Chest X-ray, PA view. Patient: 87 years old, sex M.
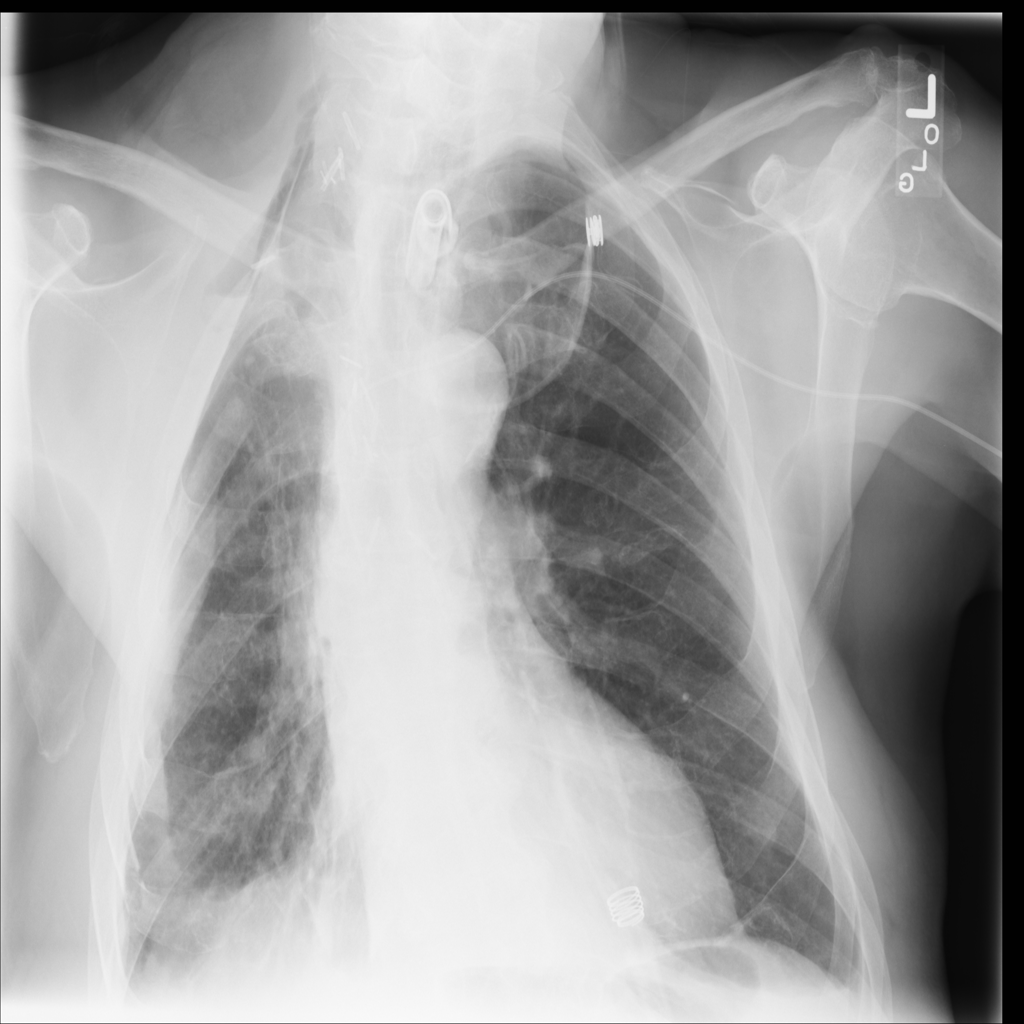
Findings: No Finding